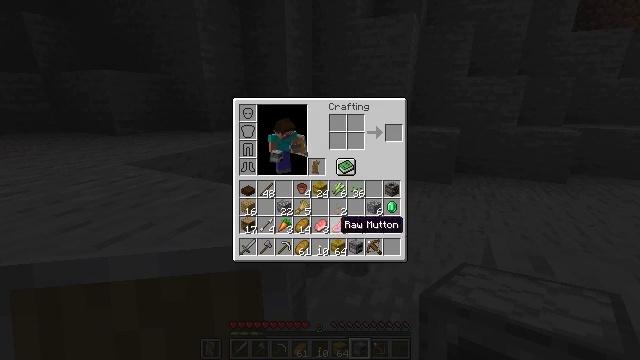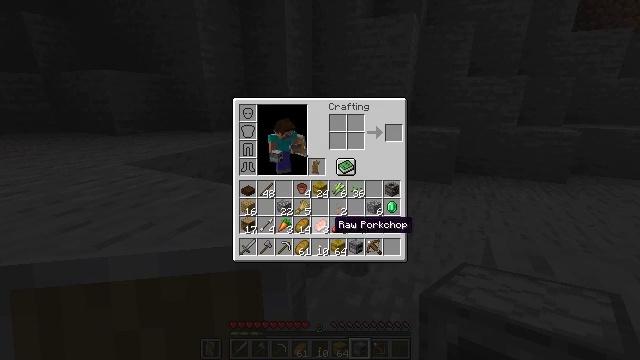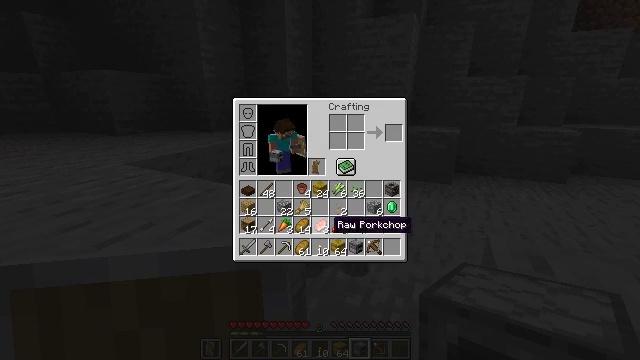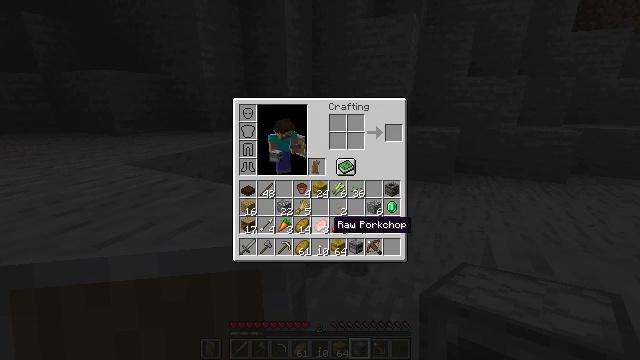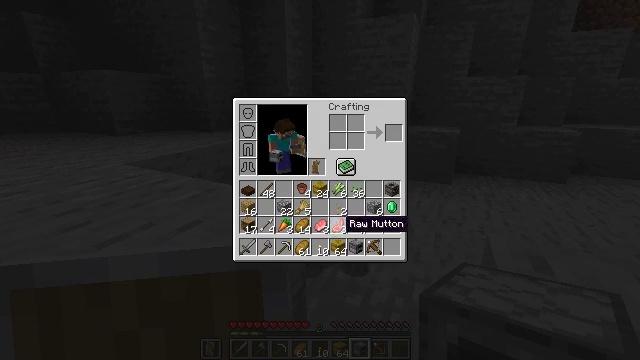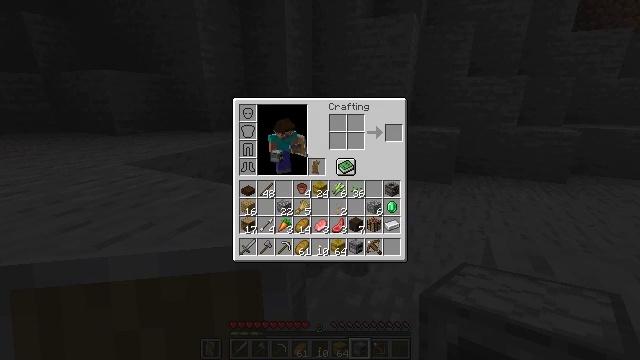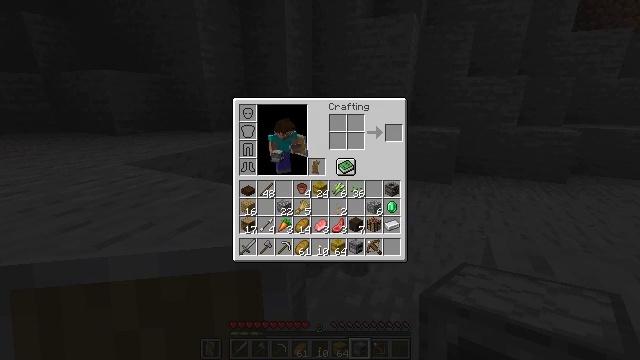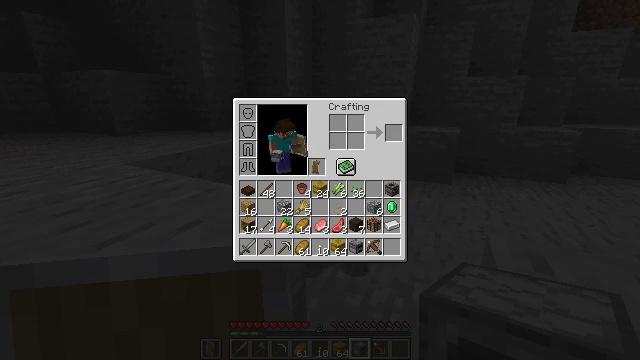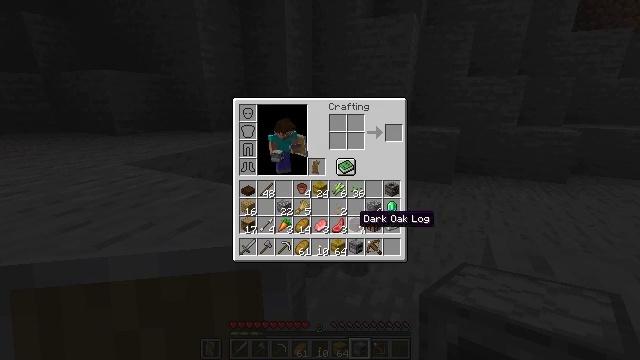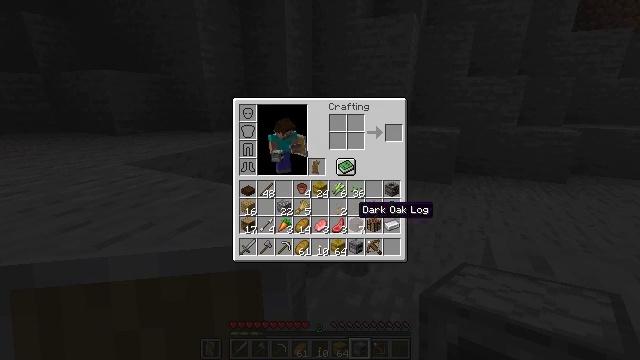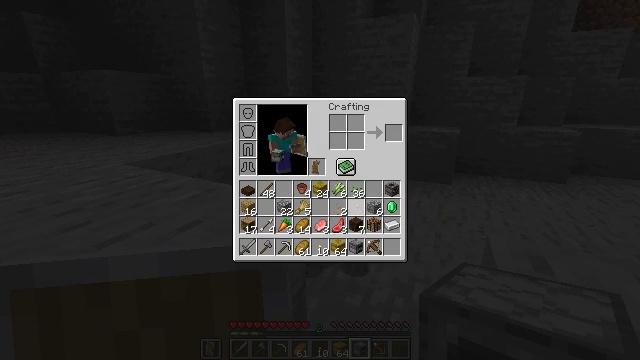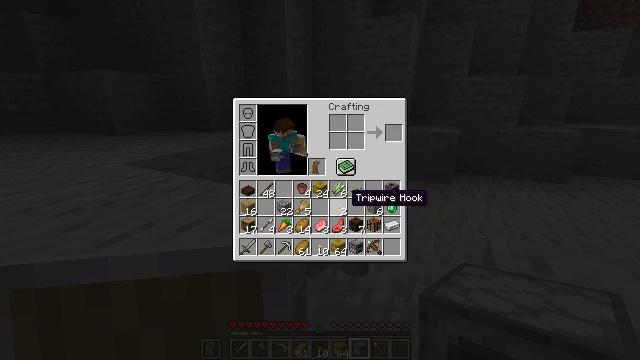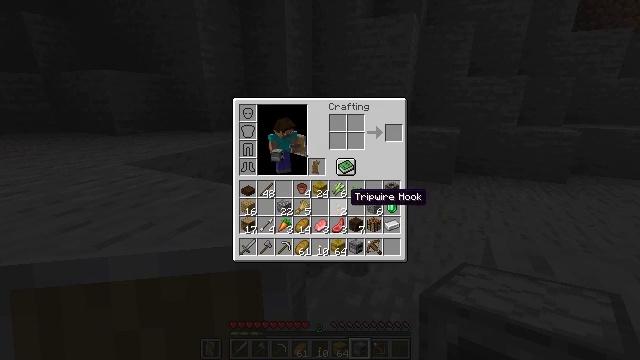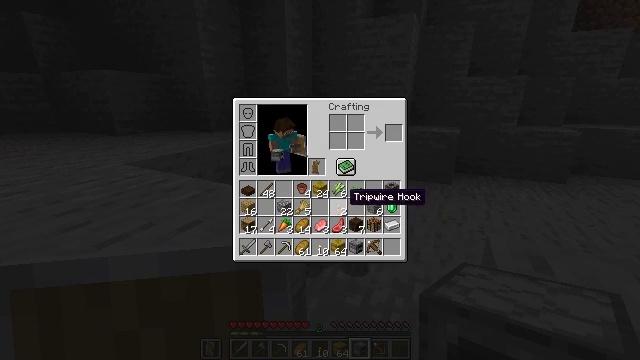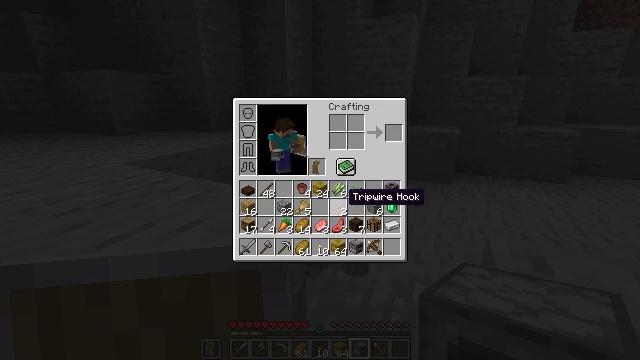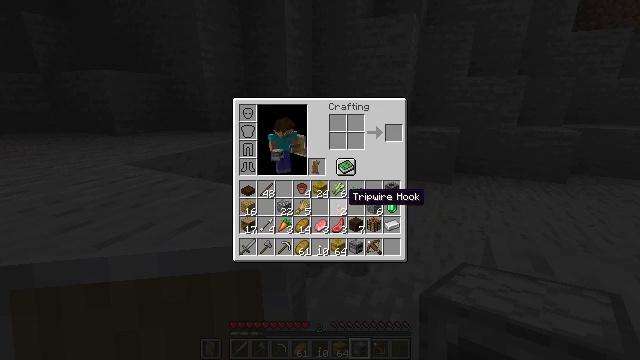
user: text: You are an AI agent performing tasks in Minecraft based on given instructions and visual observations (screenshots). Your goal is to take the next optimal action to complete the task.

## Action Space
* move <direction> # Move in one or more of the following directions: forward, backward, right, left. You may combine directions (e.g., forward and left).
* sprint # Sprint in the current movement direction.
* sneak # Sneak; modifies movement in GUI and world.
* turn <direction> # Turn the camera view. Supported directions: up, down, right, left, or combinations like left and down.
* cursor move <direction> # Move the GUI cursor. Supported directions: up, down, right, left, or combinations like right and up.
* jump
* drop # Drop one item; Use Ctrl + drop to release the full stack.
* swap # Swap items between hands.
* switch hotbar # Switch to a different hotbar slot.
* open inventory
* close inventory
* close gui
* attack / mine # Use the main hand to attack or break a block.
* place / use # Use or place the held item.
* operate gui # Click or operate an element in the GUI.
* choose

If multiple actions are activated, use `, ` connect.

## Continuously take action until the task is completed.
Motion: motion action
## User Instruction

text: Drop a tripwire hook.
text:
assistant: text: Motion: sprint
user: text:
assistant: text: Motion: sprint
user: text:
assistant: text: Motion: sprint
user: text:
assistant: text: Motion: sprint, cursor move right
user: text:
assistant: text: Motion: sprint, cursor move right
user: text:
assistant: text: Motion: sprint
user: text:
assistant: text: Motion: sprint
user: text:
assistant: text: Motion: sprint, cursor move up
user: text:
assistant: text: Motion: sprint, cursor move up
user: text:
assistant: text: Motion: sprint, cursor move up
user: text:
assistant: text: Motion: sprint
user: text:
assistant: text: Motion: sprint
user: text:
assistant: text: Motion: sprint
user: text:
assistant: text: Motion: sprint
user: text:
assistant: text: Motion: sprint
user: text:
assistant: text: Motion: sprint
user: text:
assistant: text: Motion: sprint
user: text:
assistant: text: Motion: sprint
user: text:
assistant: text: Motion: sprint
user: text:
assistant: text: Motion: sprint
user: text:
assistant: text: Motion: sprint
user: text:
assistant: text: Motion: sprint
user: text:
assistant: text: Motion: sprint
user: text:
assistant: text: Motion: sprint
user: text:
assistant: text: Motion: sprint, drop
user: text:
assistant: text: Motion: sprint, drop
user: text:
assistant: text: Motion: sprint, drop
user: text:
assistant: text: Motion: sprint
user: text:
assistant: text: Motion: sprint
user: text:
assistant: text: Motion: sprint